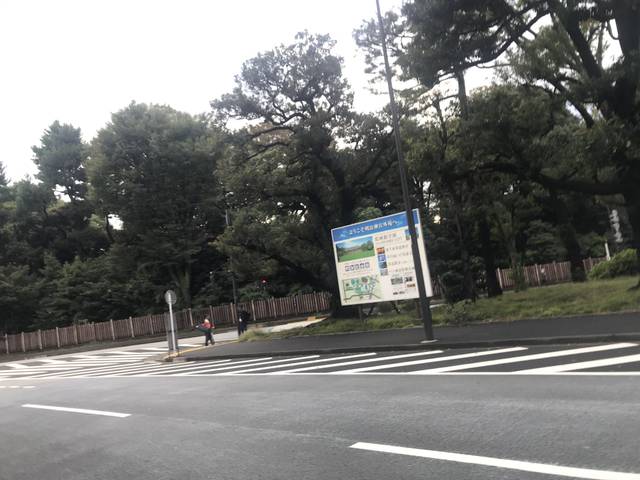
Region: Japan
Coordinates: 35.68, 139.719